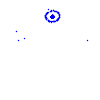
Particle: electron